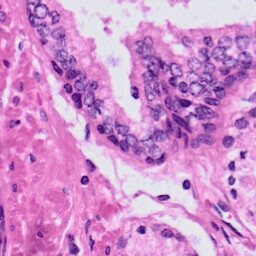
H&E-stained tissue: Prostate